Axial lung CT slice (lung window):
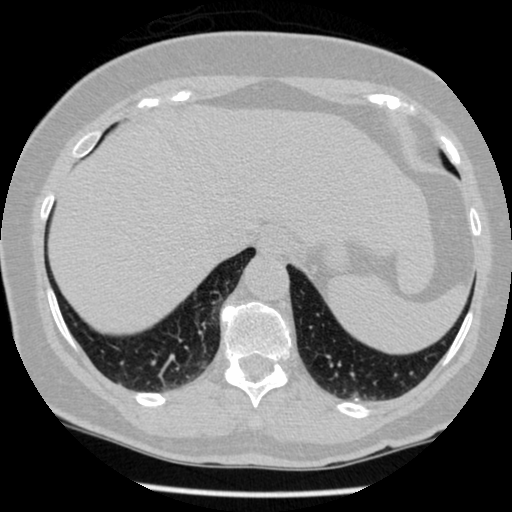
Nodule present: no